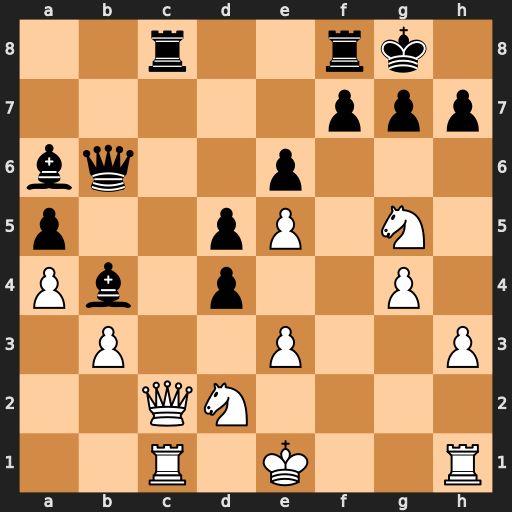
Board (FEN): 2r2rk1/5ppp/bq2p3/p2pP1N1/Pb1p2P1/1P2P2P/2QN4/2R1K2R
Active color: w
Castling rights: K
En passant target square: -
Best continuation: Qxh7#